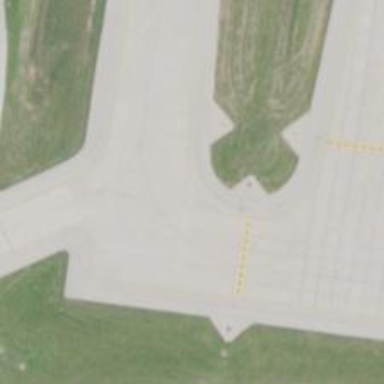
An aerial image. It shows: View of taxiway at the airport.